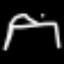
Label: bed